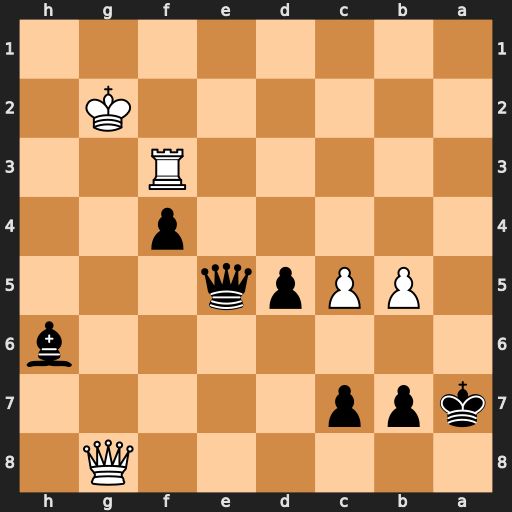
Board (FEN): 6Q1/kpp5/7b/1PPpq3/5p2/5R2/6K1/8
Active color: b
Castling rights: -
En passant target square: -
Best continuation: Qe2+ Rf2 f3+ Kg3 Bf4+ Kxf4 Qxf2